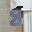
Label: 8